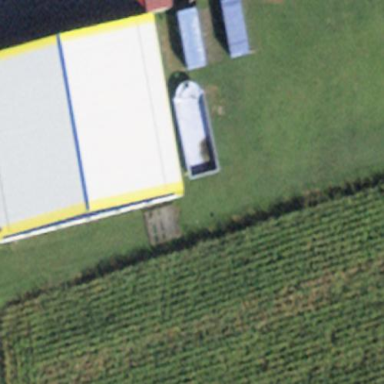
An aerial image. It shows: Hangar building at the airport.